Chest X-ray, PA view. Patient: 17 years old, sex F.
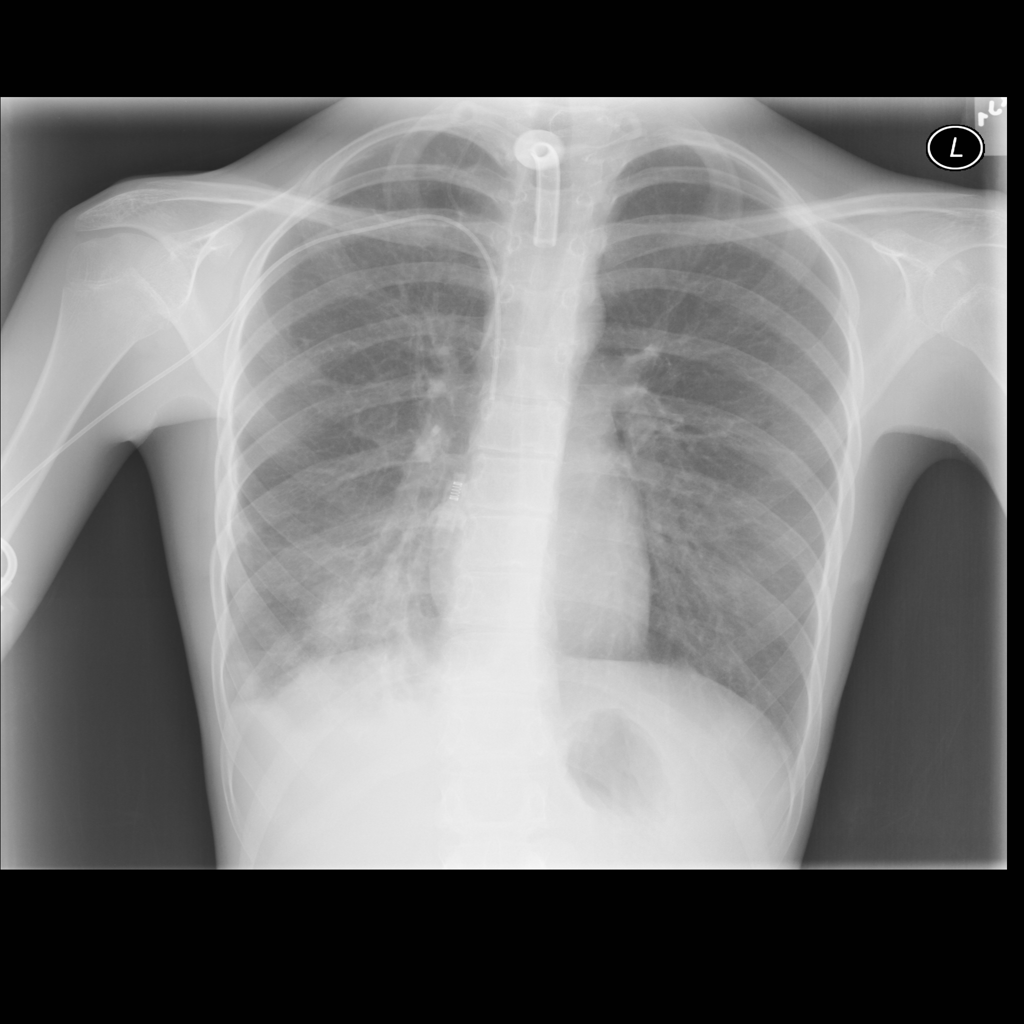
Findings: Consolidation, Infiltration, Pleural_Thickening